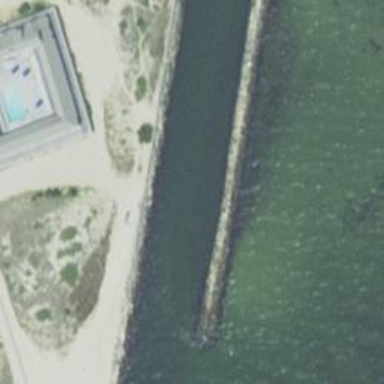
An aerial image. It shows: Breakwater structure.